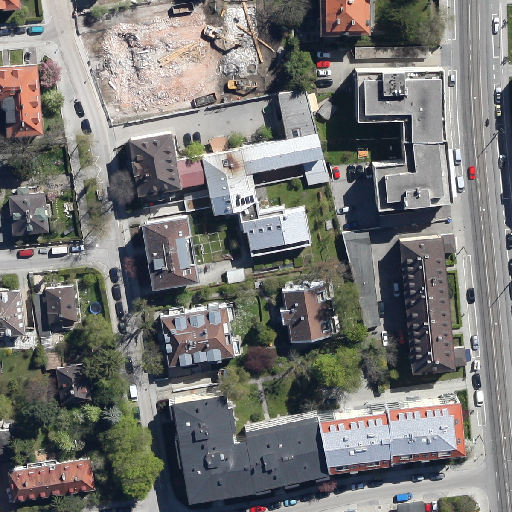
Referring expression: van